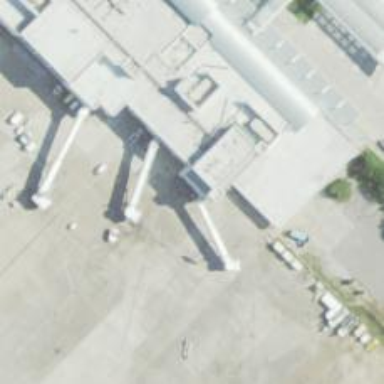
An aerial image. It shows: Airport gate.